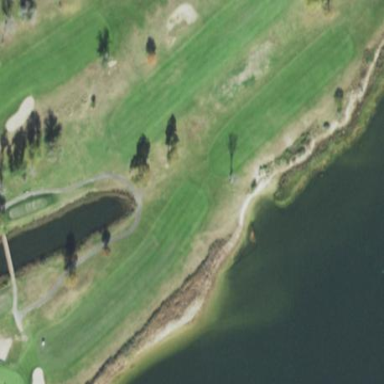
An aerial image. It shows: Grassy area designated as golf fairway.